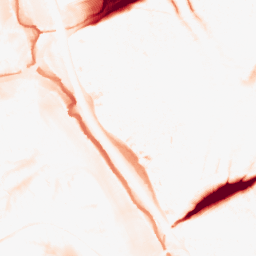
Category: morphological
Decomposition family: tophat
Decomposition parameters: size: 20
mode: black
Upsampling method: lanczos
Upsampling parameters: scale: 8
Upsampling scale: 8